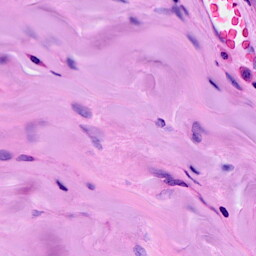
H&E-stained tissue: Breast